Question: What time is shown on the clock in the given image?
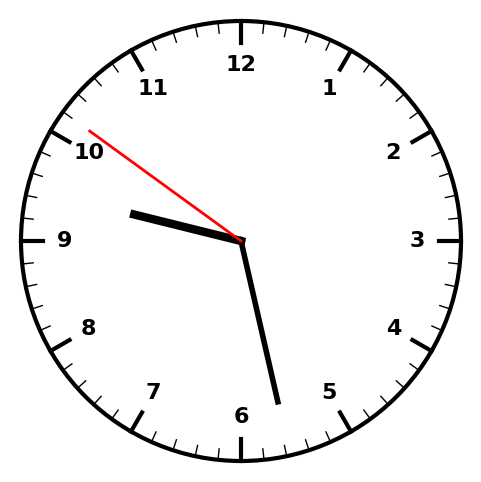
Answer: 09:27:51